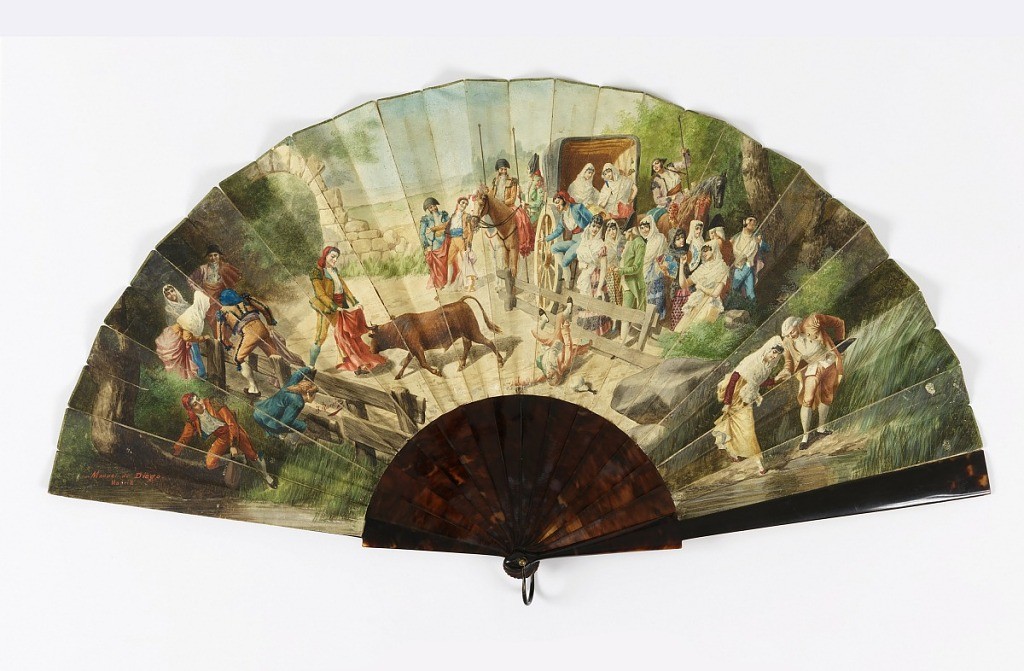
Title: Pleated fan
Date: late 19th century
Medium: Painted parchment leaf, tortoise shell sticks
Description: Pleated fan. Obverse shows a painted scene of a rural bullfight. Group of spectators to the right with a cart behind; to the left is a fence and a brook. Sticks are plain tortoise shell.